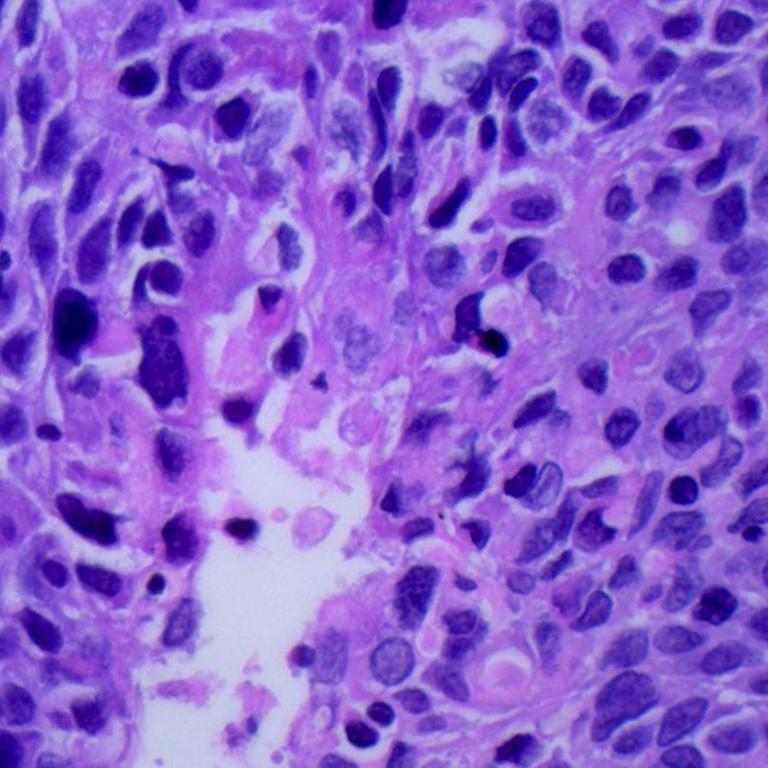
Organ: lung
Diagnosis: squamous carcinomas